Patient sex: F
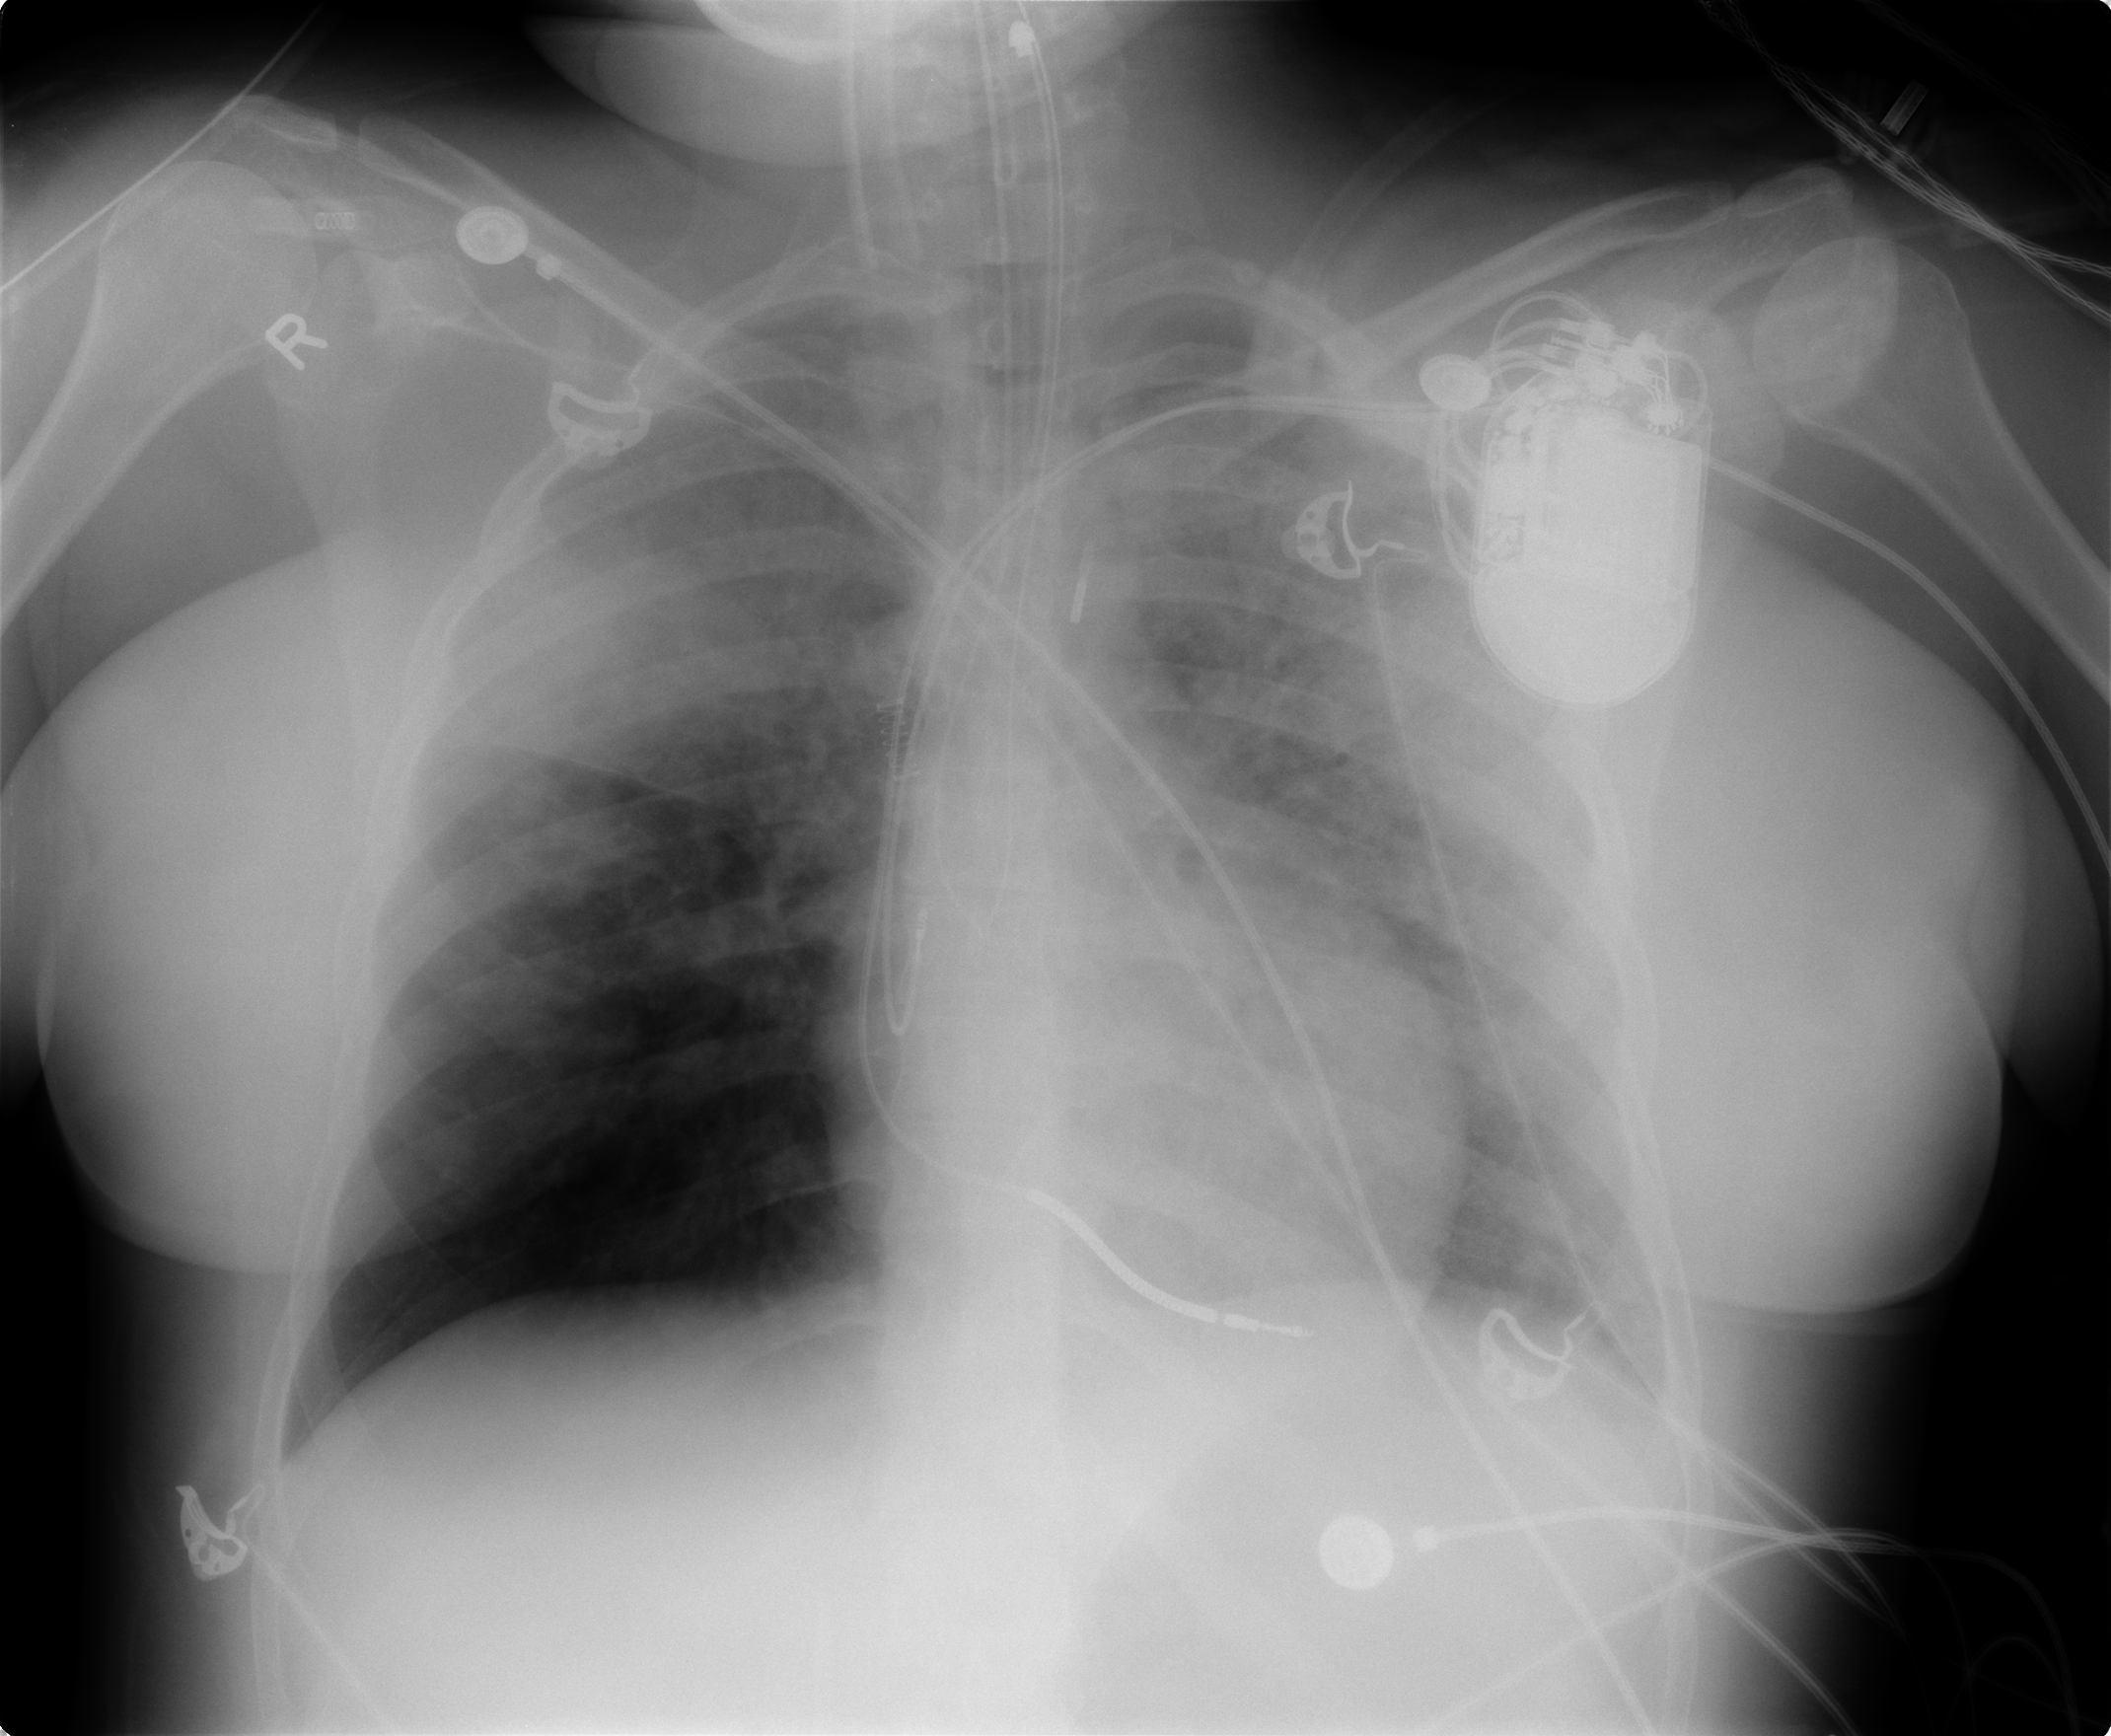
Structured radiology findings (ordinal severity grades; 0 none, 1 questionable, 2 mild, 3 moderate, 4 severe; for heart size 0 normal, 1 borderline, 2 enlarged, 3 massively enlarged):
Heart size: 0
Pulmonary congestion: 2
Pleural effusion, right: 0
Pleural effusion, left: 2
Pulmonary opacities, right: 3
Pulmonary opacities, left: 3
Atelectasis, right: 2
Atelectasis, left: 2